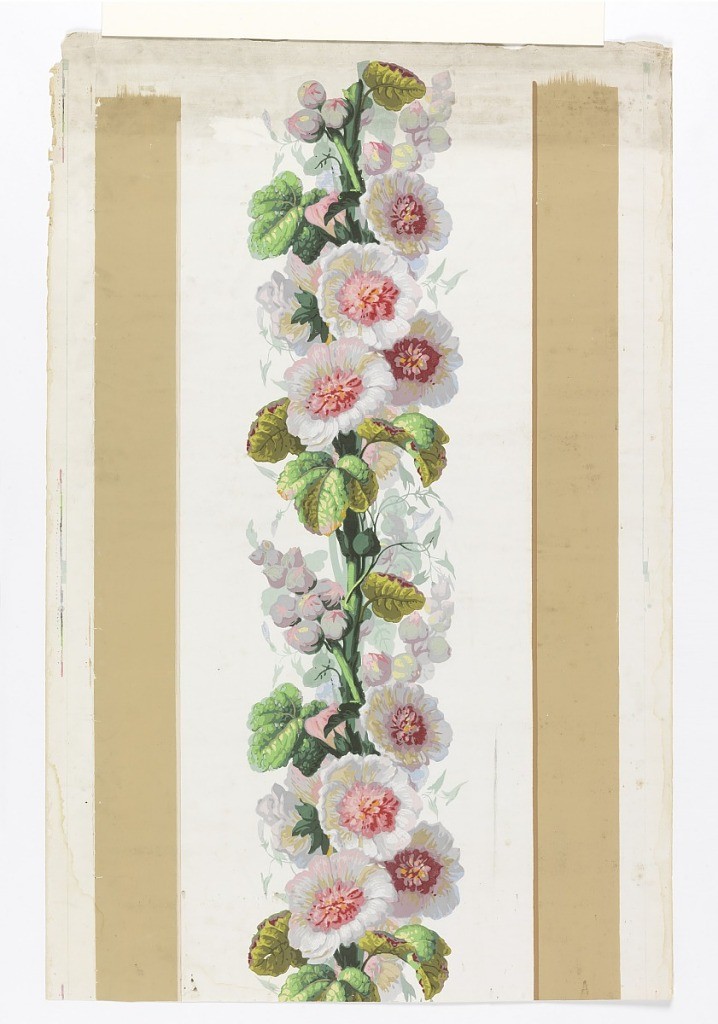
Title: Sidewall
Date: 1850–70
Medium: Block-printed on continuous paper
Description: Central band of floral stripe growing off large vine. Band of tan along either edge. Printed on off-white ground.

H# 235